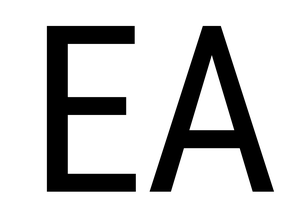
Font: Roboto_Condensed_Regular